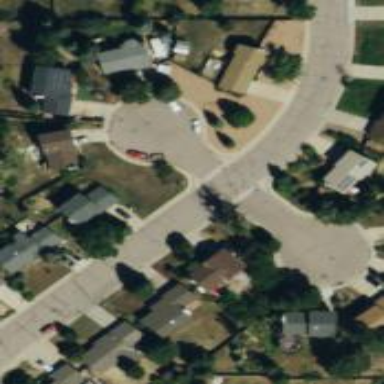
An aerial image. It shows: Turning circle on the road.